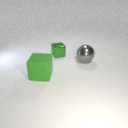
large green rubber cube in front of large gray metal sphere